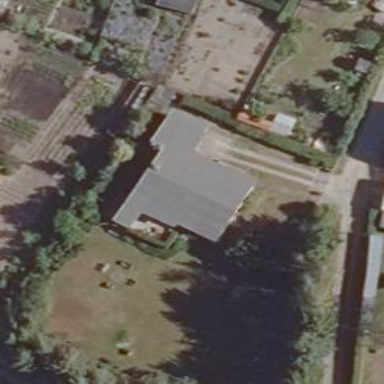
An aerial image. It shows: Part of building.